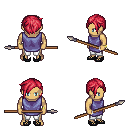
a pixel art fantasy rpg character, male body template, human, tanned skin, chain tabard jacket, white pants, ruby red pixie cut hairstyle, bracelets, ghillies, spear, four views (front, back, left, right), 2x2 character sprite sheet, small pixel art, hard edges, no anti-aliasing